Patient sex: M
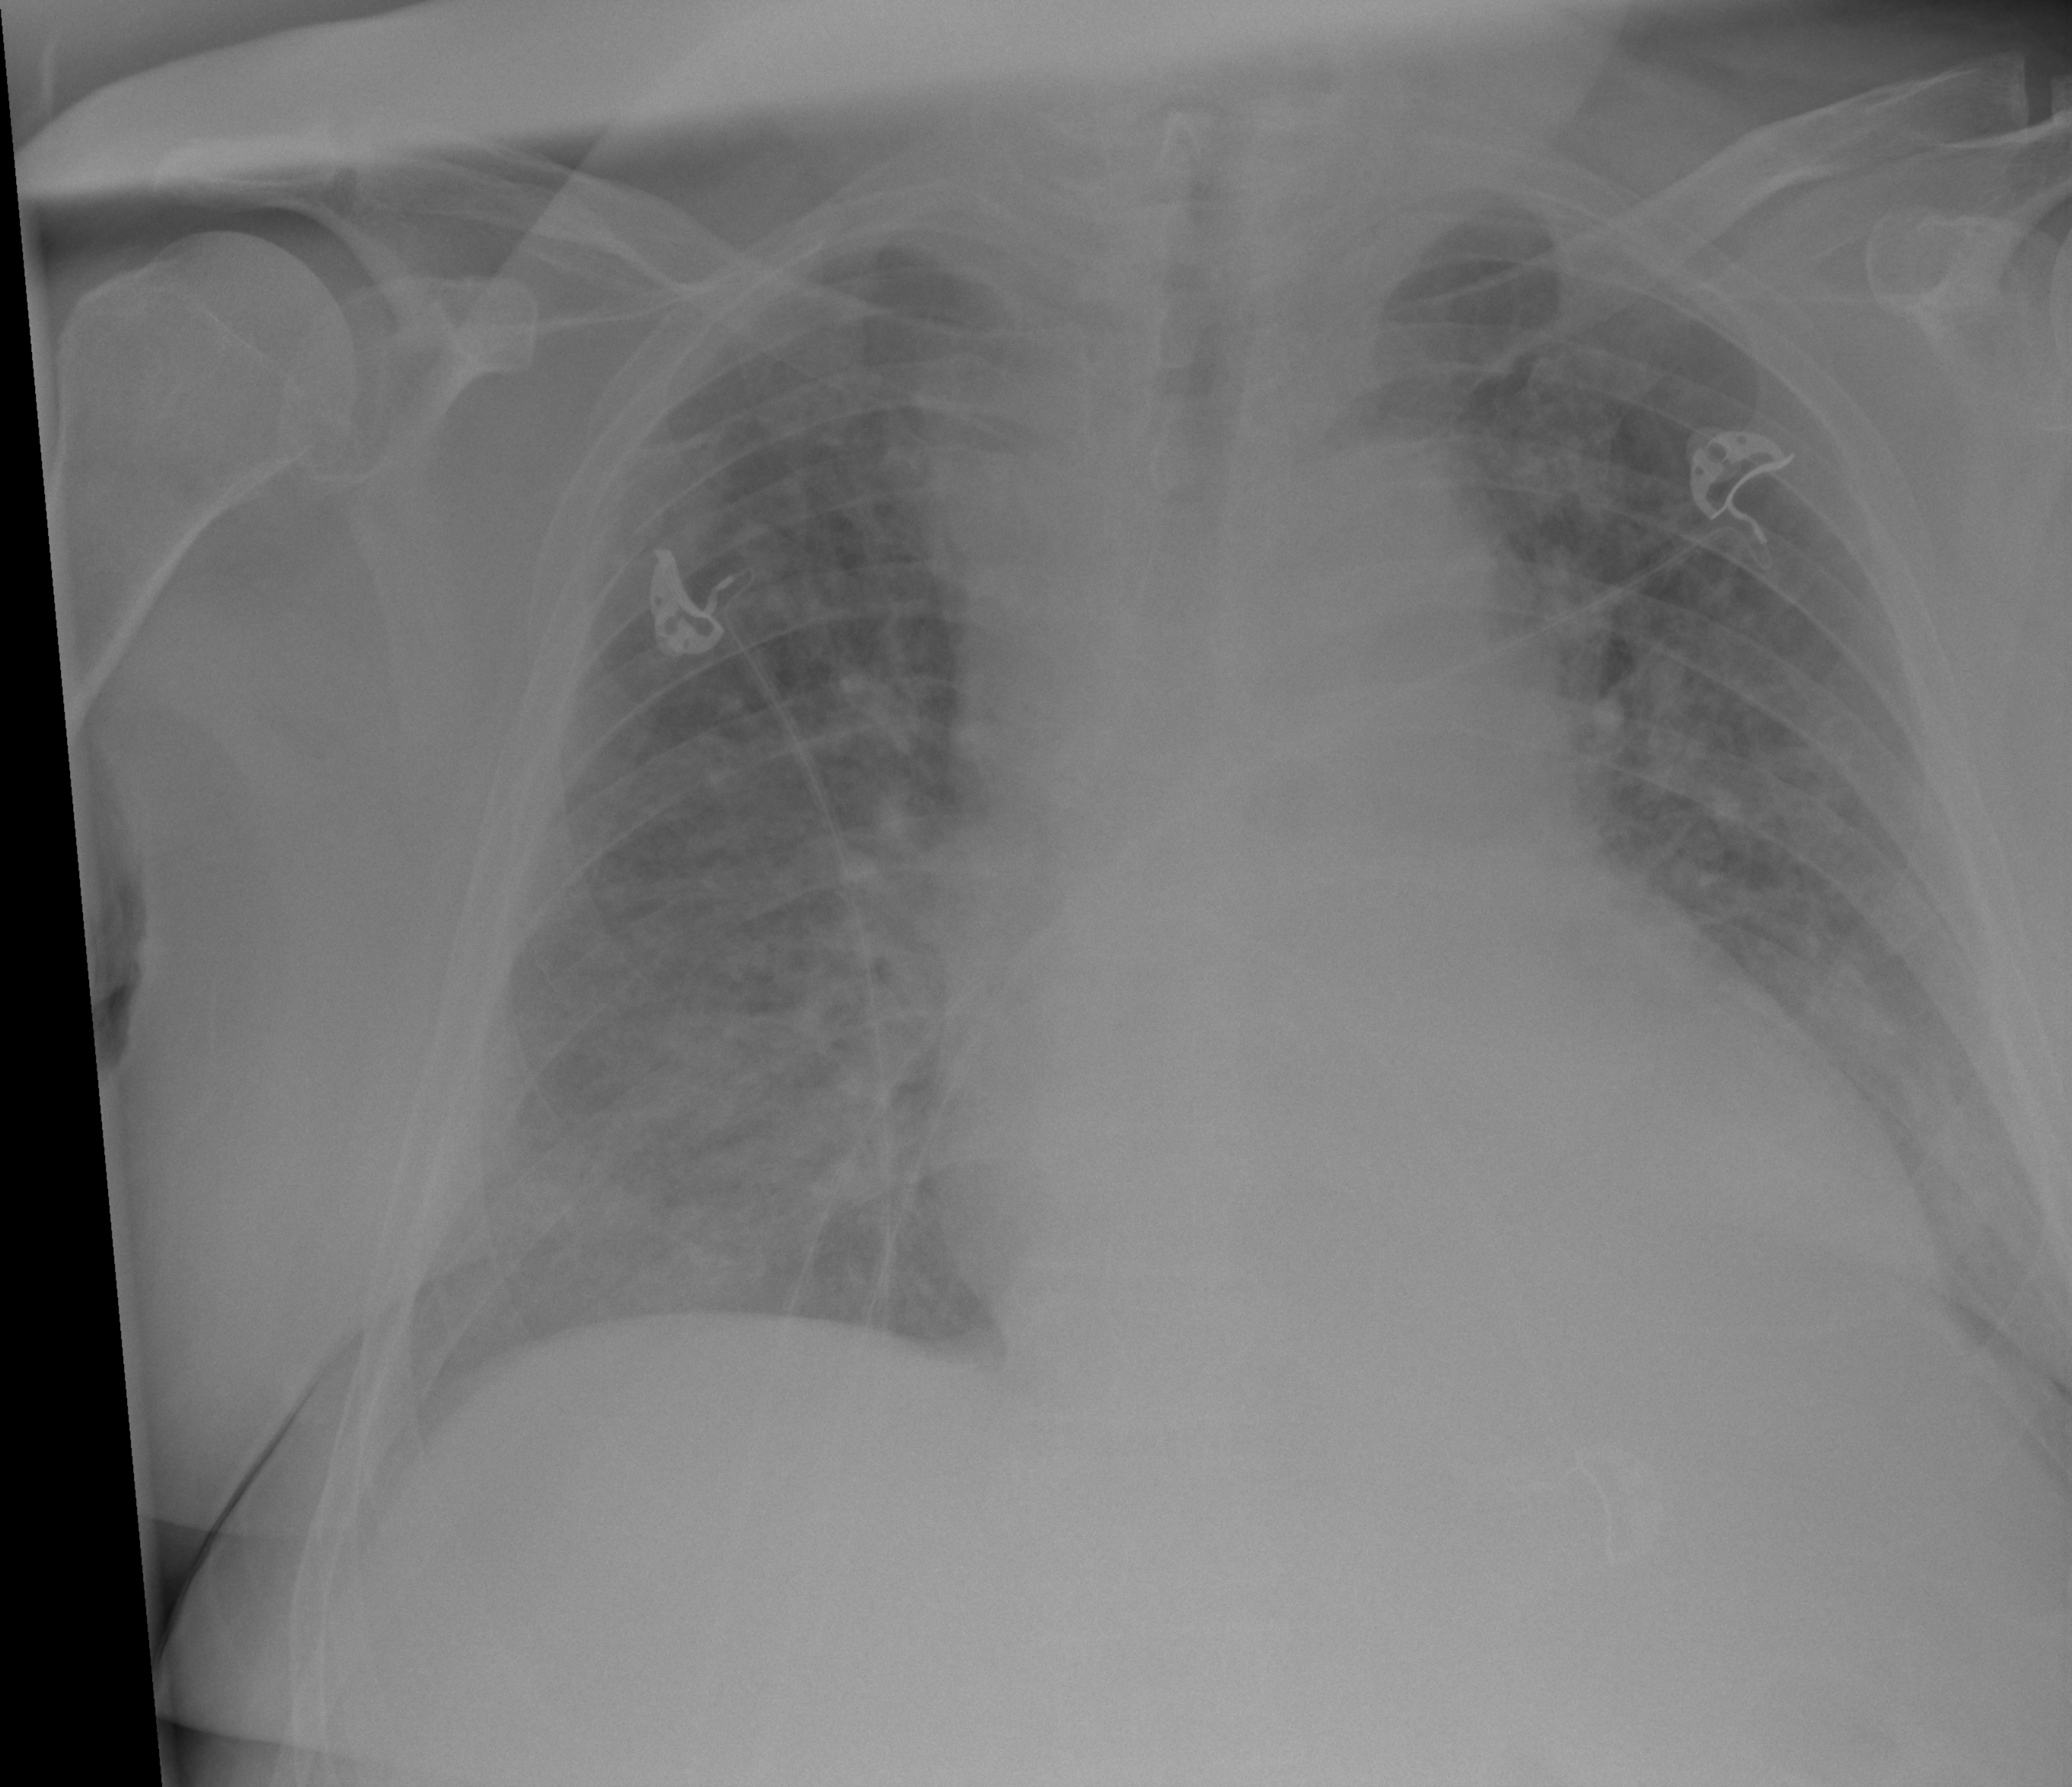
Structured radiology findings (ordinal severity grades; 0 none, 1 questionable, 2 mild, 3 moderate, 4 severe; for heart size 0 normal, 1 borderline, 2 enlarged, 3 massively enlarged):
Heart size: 2
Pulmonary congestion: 2
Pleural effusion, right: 0
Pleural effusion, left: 0
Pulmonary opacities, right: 0
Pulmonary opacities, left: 0
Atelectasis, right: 0
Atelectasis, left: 0